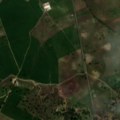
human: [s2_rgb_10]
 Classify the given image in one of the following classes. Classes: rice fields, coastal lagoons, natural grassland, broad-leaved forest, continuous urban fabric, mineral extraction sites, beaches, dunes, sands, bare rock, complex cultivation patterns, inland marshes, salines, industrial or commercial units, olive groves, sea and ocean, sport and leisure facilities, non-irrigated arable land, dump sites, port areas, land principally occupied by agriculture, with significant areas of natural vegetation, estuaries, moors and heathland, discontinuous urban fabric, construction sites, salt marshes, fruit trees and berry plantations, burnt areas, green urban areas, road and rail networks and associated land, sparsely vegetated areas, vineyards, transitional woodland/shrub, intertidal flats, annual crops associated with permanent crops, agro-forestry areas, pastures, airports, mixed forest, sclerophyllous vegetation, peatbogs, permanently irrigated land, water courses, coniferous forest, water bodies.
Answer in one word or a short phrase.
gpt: non-irrigated arable land, permanently irrigated land, agro-forestry areas